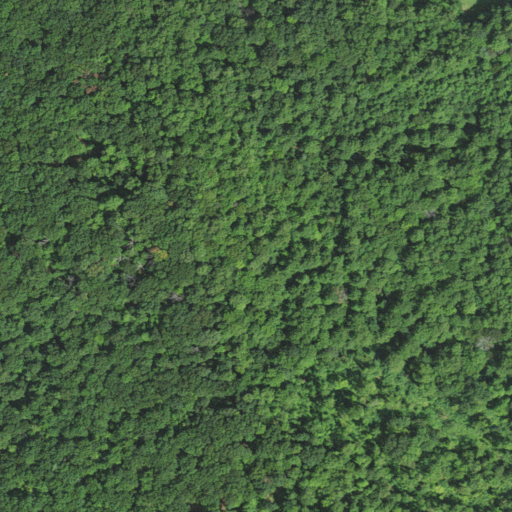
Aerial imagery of mountain in Virginia named Welsh Mountain containing deciduous forest and mixed forest